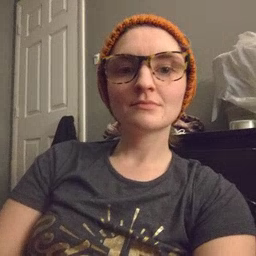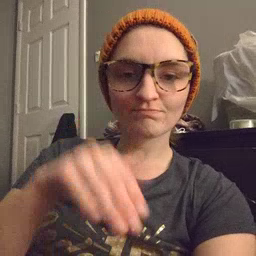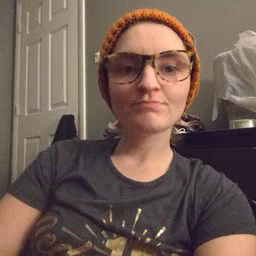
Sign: into